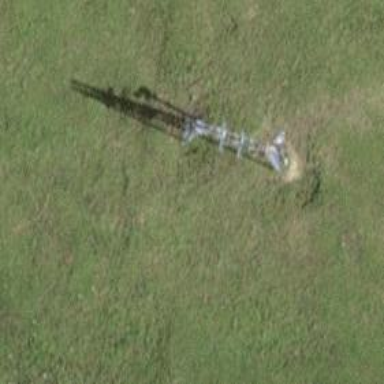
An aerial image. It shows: Pylon for aerialway.